Question: Estimate the volume of the 3D prism shown in the image. The result should be rounded to one decimal place. The side length of each grid on the chessboard is 0.5
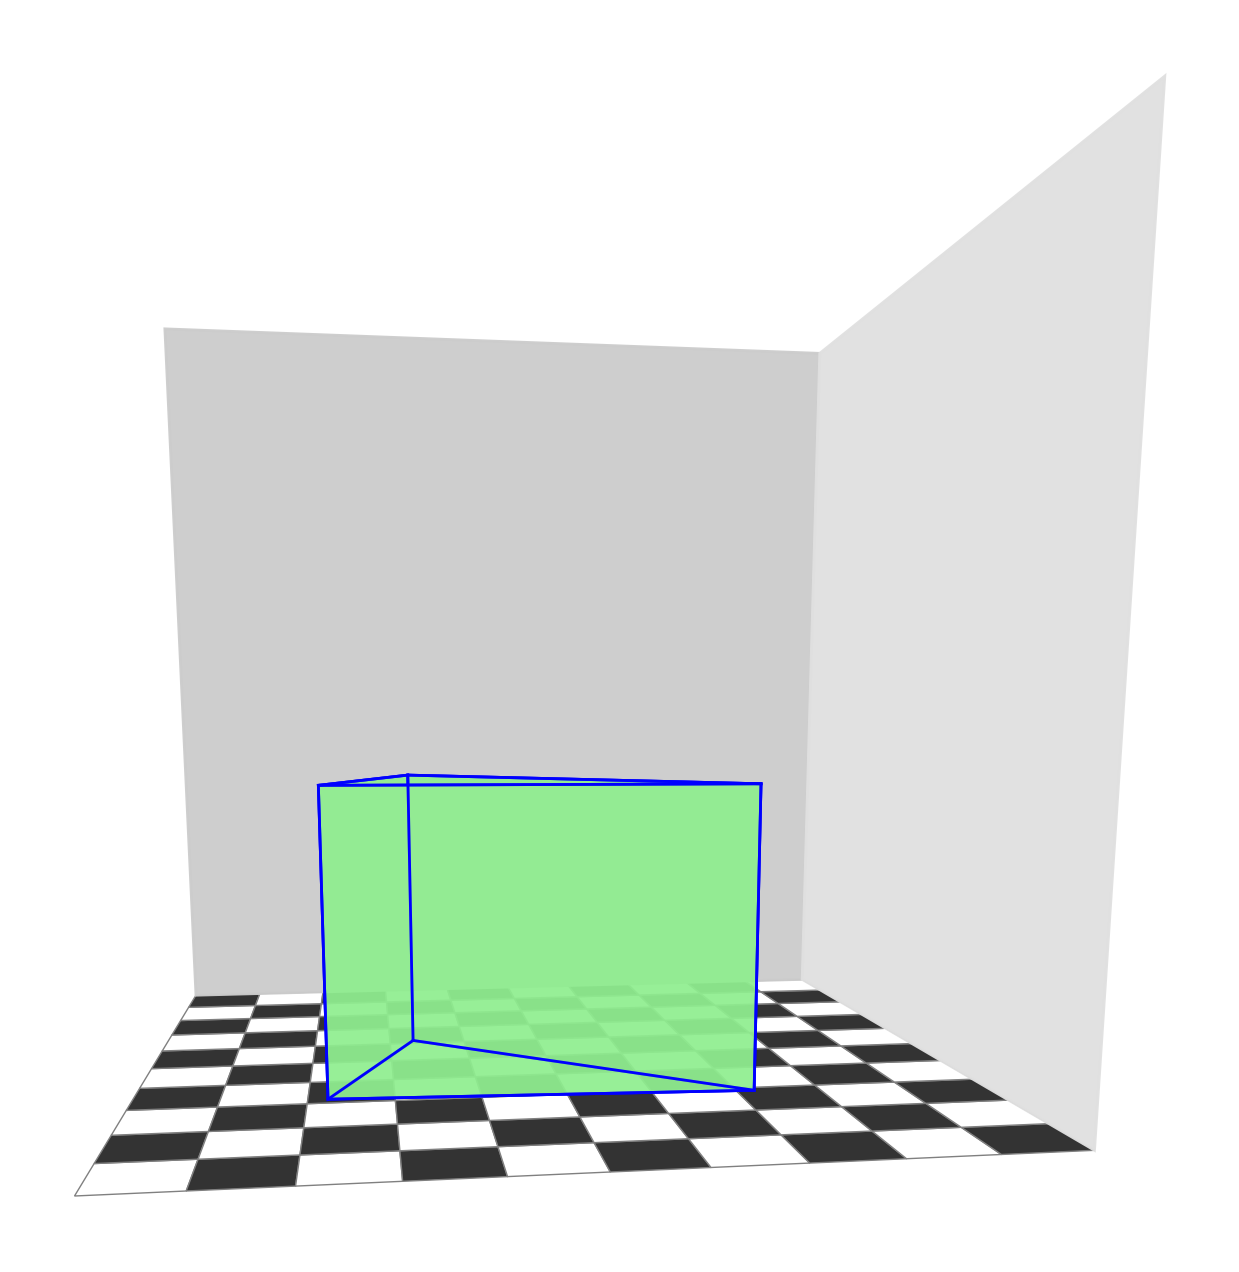
Answer: 3.4